Question: where I use "having" in impala sql,I got an error "Could not resolve column/field reference"
'''
select count(dst_ip) as times, dst_ip
from test_mode
group by dst_ip
having times > 1
'''
I don't konw why, impala document is support having
<URL>

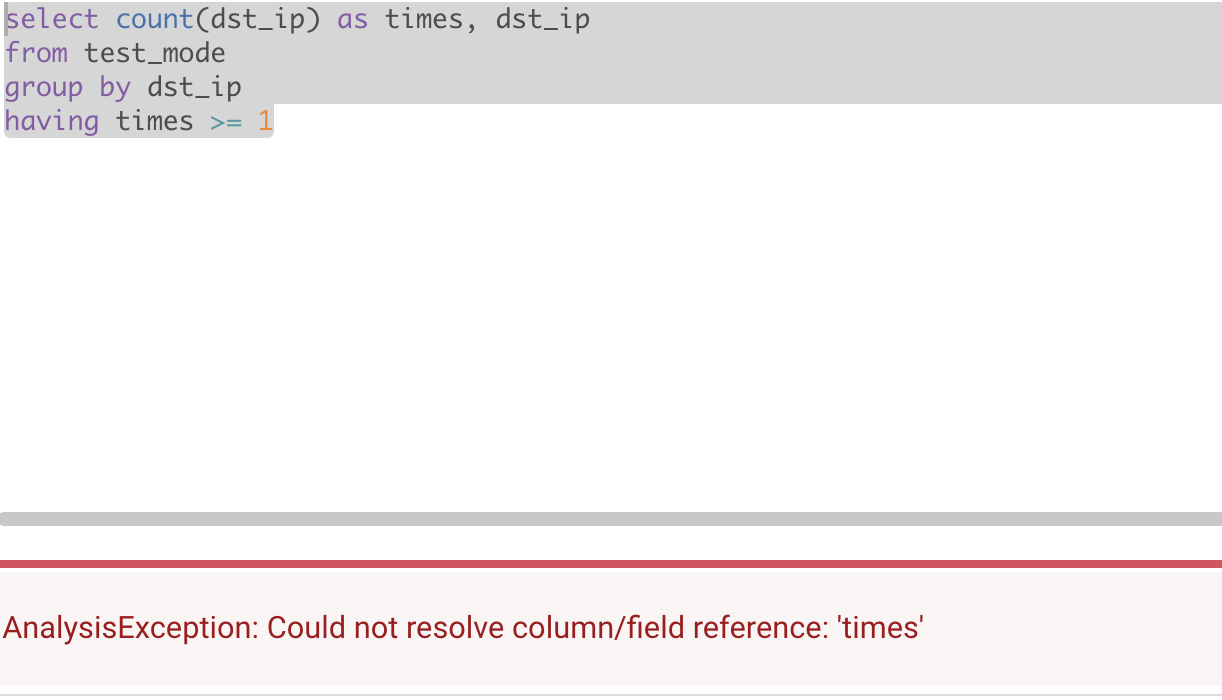
Answer: Few databases support reusing aliases defined in the 'select' in the 'having' clause (MySQL comes to mind). I don't think that this belongs to standard ANSI SQL .
In most other databses, such as Impala, you need to repeat the expression:
'''
select count(dst_ip) as times, dst_ip
from test_mode
group by dst_ip
having count(dst_ip) > 1
'''